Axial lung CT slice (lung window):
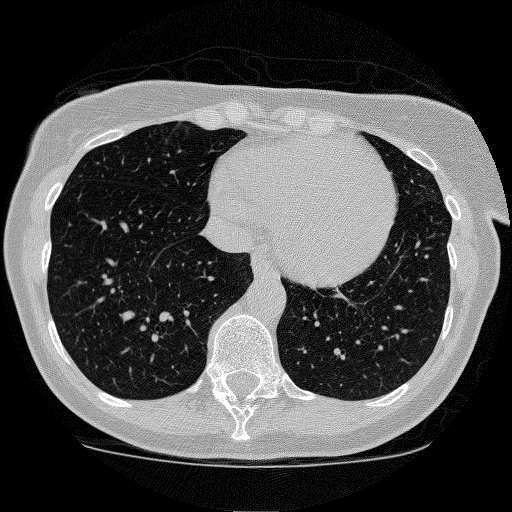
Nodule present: no